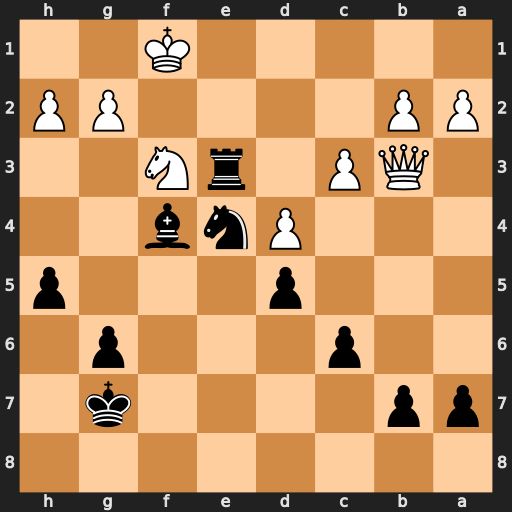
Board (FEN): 8/pp4k1/2p3p1/3p3p/3Pnb2/1QP1rN2/PP4PP/5K2
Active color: b
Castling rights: -
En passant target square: -
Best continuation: Rxf3+ gxf3 Nd2+